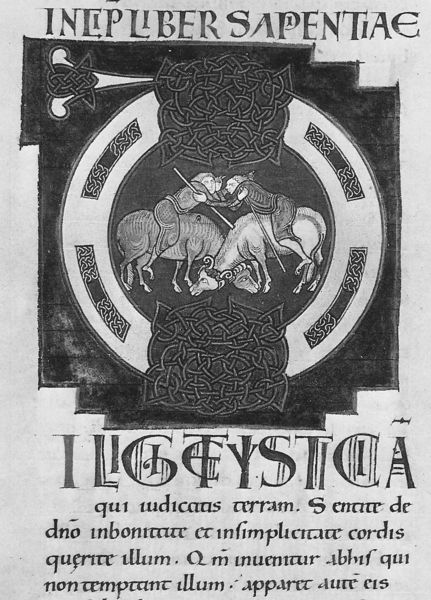
Titel: Bibel (die zweite Bibel von Saint - Martial)
Institution: Paris, Bibliothèque Nationale
Schlagwörter: kampf, männer, zeichnung, tiere, ornament, knoten, bild, bauern, kreis, pferd, reiter, rund, ranken, schrift, ornamente, rinder, buch, titel, seite, illustration, schwarzweiß, text, buchstabe, kämpfen, pergament, lanzen, stier, stiere, miniatur, handschrift, latein, widder, keltisch, buchmalerei, käpfen, manuskript, illuminiert, latain, turnier, atein, o, +latein, stierreiter